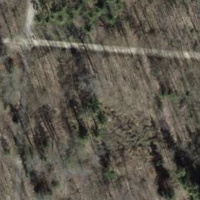
EUNIS habitat code: 41
Species observed at this site:
Fragaria vesca
Vicia sepium